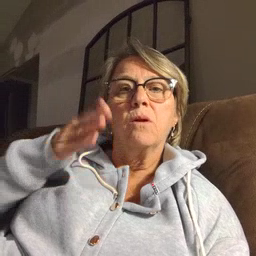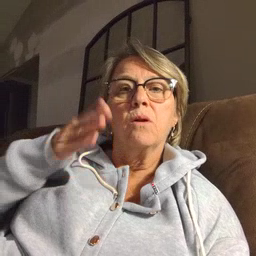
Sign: rain